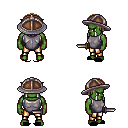
a pixel art fantasy rpg character, male body template, orc, green skin, steel chest armor, gold greaves, light blonde plain hairstyle, chain helm, black slippers, dagger, four views (front, back, left, right), 2x2 character sprite sheet, small pixel art, hard edges, no anti-aliasing